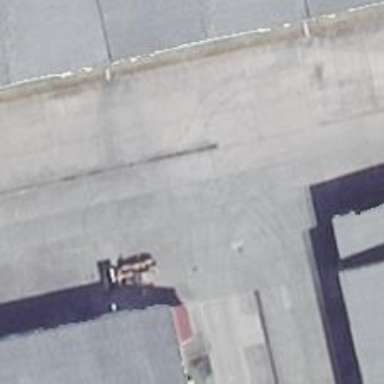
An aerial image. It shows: Paved driveway road for service purposes.